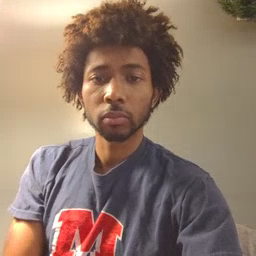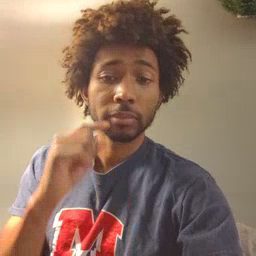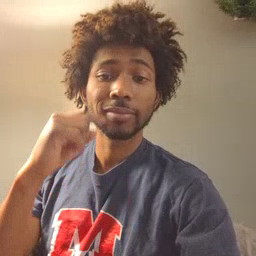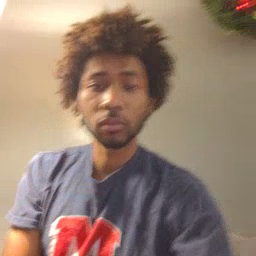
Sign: smile